Question: Is there any way to remove black line between view and tab bar?

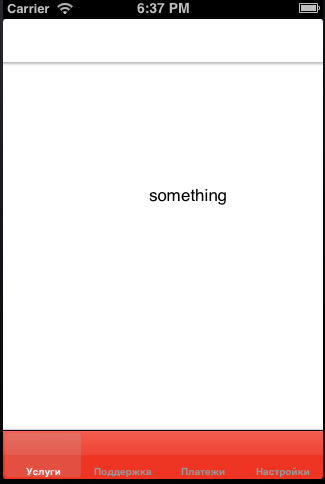
Answer: You would need to set a custom background image for the tab bar
'''
UITabBarController* tab = [[UITabBarController alloc] init];
[tab.tabBar setBackgroundImage:[UIImage imageNamed:@"tabBackground.png"]];
'''